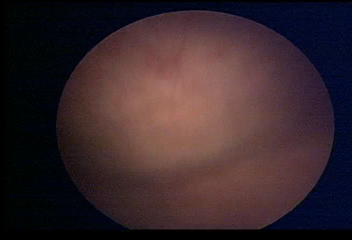
Modality: WLC
Class: Normal mucosa
Bladder cancer association: No